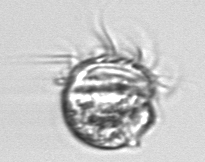
Label: Leegaardiella_ovalis